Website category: book
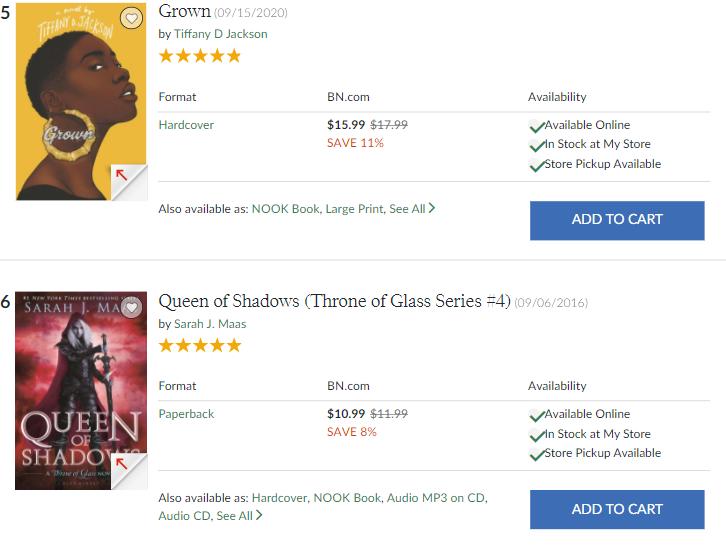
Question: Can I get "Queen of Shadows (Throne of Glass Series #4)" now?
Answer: yes

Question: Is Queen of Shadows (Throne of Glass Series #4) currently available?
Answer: yes

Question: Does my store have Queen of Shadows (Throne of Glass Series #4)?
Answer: yes

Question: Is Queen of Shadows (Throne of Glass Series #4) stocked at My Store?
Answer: yes

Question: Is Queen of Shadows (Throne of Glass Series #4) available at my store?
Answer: yes

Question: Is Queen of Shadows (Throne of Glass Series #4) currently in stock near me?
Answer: yes

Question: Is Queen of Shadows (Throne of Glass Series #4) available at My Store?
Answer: yes

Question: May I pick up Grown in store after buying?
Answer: yes

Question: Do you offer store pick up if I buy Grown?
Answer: yes

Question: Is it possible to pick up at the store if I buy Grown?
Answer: yes

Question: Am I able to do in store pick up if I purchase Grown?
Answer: yes

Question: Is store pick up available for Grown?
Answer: yes

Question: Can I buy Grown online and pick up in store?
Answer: yes